Question:
I need to summarize some info depending on the date. I mean, I need to sum some info if the date correspondig to that info is within an interval.
Is there anyway to do it?
I have seen "DATEDIFF", but what I need would be something like:
'If the data evaluted is whitin the next interval sum the value.
Hope you understood my question.
Thanks in advance.
EDITED: I added a pic to make it more understandable
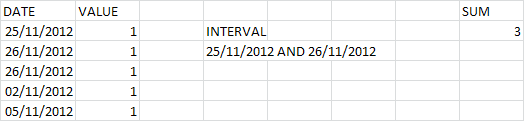
Answer: This will do it. I don't know where you want to use total, so now you just get a messagebox.
'''
Sub SumBetweenTwoDates()
Dim total As Integer
total = 0
Dim firstDate As Date, secondDate As Date
firstDate = DateValue("20/11/2012")
secondDate = DateValue("20/12/2012")
For i = 1 To 5
If Range("A" & i).Value >= firstDate And Range("A" & i).Value <= secondDate Then
total = Range("B" & i).Value + total
End If
Next i
MsgBox total
End Sub
'''